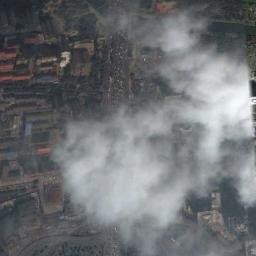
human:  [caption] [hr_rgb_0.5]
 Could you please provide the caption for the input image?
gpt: The stratus clouds are located above the city .

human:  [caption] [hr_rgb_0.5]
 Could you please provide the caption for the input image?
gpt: The white cloud is above many buildings .

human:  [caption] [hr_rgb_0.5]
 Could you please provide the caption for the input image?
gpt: A large cloud of white clouds floated above the hills .

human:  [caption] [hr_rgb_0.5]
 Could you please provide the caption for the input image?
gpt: White clouds over the city .

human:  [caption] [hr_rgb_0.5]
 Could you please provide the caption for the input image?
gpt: A large sparse cloud over an urban area .